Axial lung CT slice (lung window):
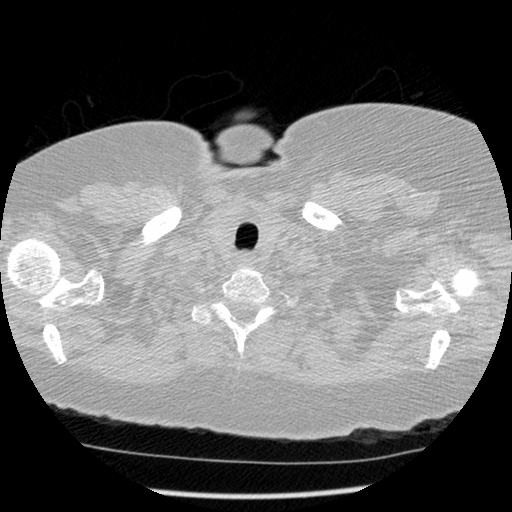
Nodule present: no